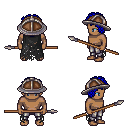
a pixel art fantasy rpg character, male body template, human, dark skin, black tattered cape, metal pants, blue curly afro hairstyle, chain helm, spear, four views (front, back, left, right), 2x2 character sprite sheet, small pixel art, hard edges, no anti-aliasing